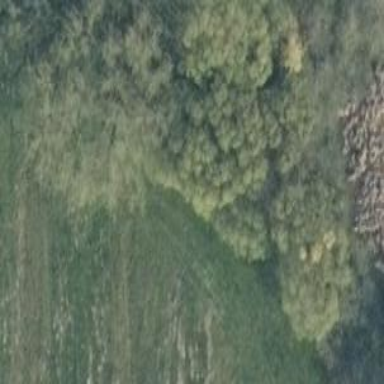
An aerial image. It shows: Forest area.